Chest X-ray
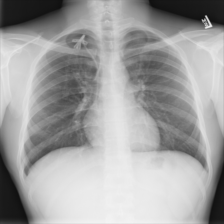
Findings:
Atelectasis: negative
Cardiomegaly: negative
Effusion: negative
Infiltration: negative
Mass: negative
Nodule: negative
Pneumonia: negative
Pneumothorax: negative
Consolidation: negative
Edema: negative
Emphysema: negative
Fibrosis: negative
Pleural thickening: negative
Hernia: negative